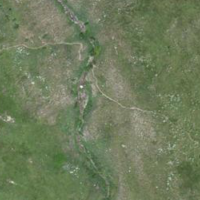
EUNIS habitat code: 26
Species observed at this site:
Aster alpinus